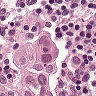
Metastatic tissue present: yes